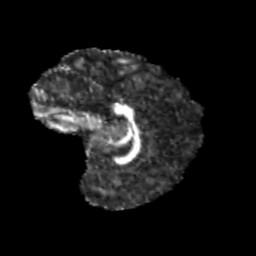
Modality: FA
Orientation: sagittal
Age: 10
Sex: female
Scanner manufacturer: siemens
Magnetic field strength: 3 T
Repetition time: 3.8 s
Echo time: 0.07 s